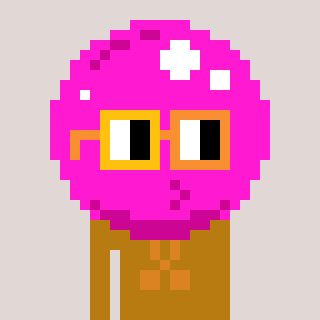
a pixel art character with square yellow and orange glasses, a bubblegum-shaped head and a gold-colored body on a warm background